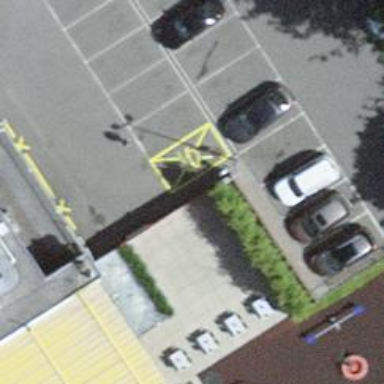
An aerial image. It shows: Charging station.